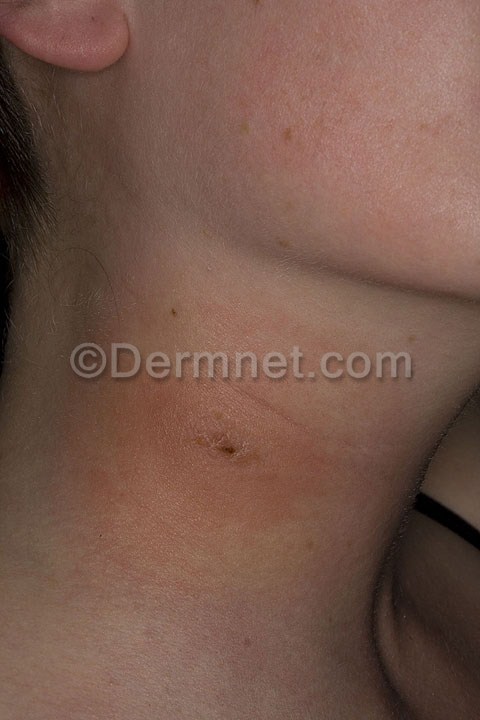
Disease: Scabies Lyme Disease and other Infestations and Bites